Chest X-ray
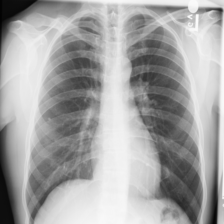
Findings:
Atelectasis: negative
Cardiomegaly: negative
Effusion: negative
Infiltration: negative
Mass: negative
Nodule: negative
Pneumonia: negative
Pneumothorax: negative
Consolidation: negative
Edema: negative
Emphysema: negative
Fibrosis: negative
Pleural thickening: negative
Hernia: negative